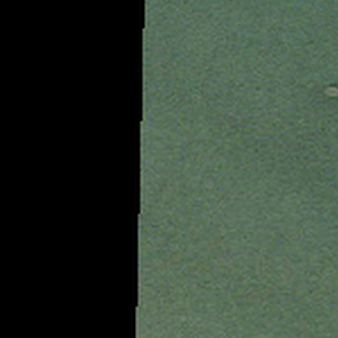
Label: other